Question: I am developing a coloring book application for iPad (iOS4+). The application should allow to color only one area of an image at a time.
I mean, if users touches anywhere on the screen and starts moving the finger, the color should be applied to only those pixels that are contained within the same area as the first touch point. For example, if users touches center of the left image and starts moving finger all over the image he should get something like the right image.

I think that one of the solutions for the task might be to create a mask in shape of the area touched and then apply this mask to the image before doing farther modifications. But, honestly, I have no idea where to start.
Could you please tell me how can I create such a mask?
The solution might use Core Graphics and Open GL.
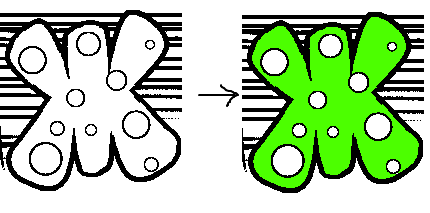
Answer: As @Till suggested, I implemented queued flood fill algorithm. I had to do <URL> to keep memory consumption and speed of execution in reasonable limits.
I don't use the algorithm to really fill an image. I use the algorithm to create masks:
- - - - - -
-
Using this code you can create a mask of any shape. You can even create a semi-transparent mask if you want. To create a semi-transparent mask you need to set some values other than 0 in the array of mask bytes for transparent areas (0 - fully transparent, 255 - fully opaque).